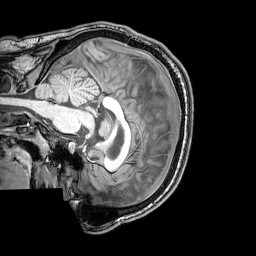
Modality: T1w
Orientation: sagittal
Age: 21
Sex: male
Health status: healthy
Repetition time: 0.081 s
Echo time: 0.037 s